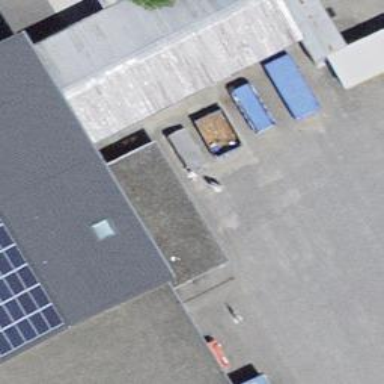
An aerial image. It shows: Recycling container for scrap metal at recycling facility.